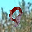
Label: 9